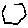
Label: hexagon